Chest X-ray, PA view. Patient: 71 years old, sex M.
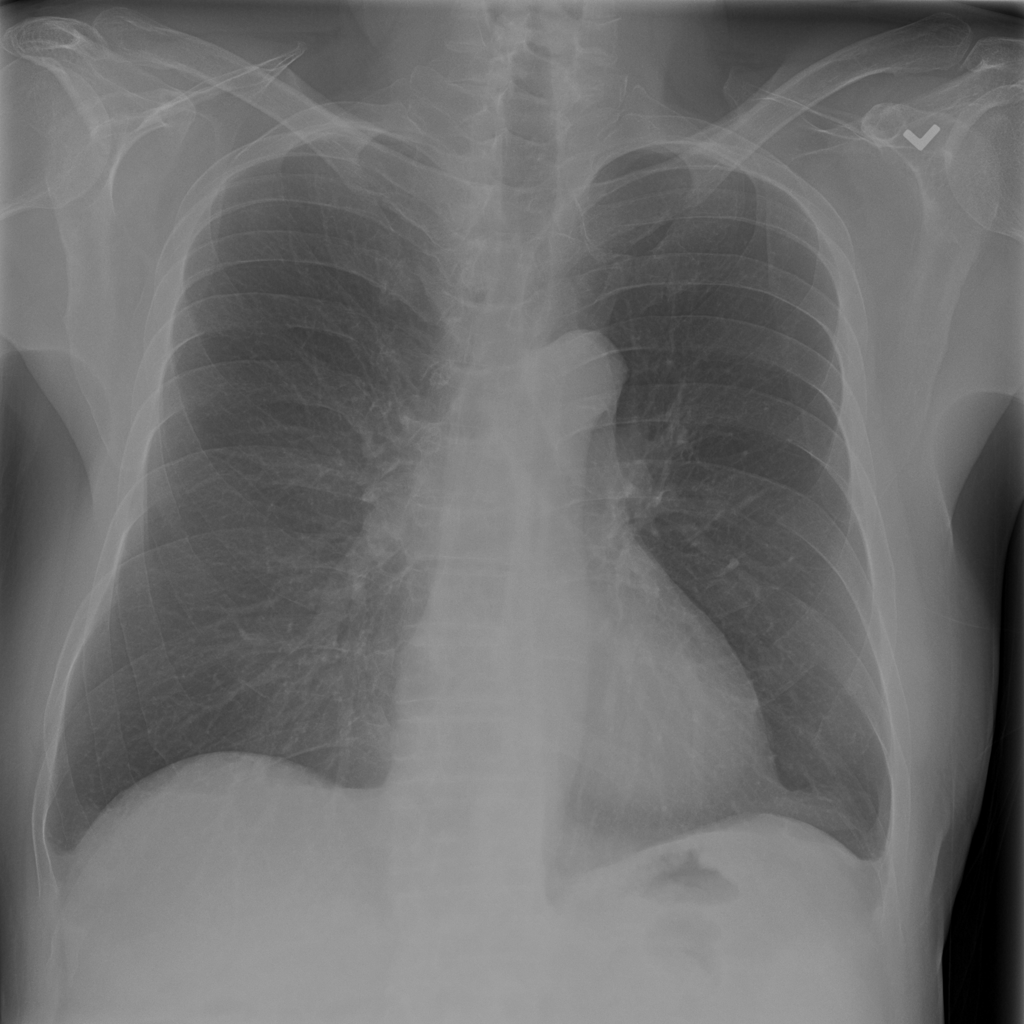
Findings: No Finding